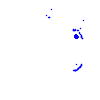
Particle: kaon